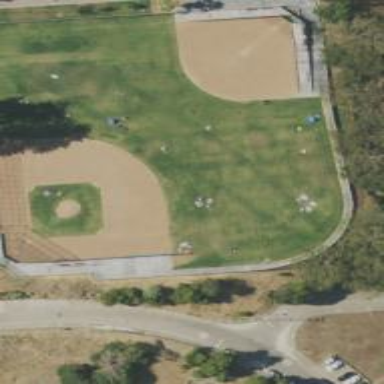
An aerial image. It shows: Baseball pitch for leisure and sports activities.